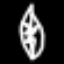
Label: leaf